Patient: sex F, age 46
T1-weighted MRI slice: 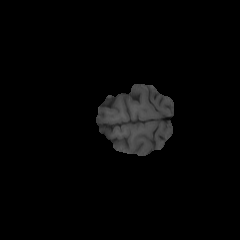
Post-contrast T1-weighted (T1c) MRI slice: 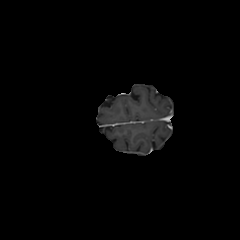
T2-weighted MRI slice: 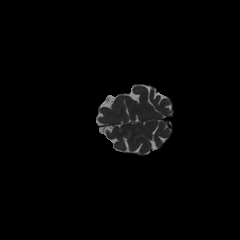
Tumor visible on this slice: no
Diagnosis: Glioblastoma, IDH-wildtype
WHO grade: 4